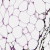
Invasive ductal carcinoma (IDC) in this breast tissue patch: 0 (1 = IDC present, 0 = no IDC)